Question: What is the amount shown?
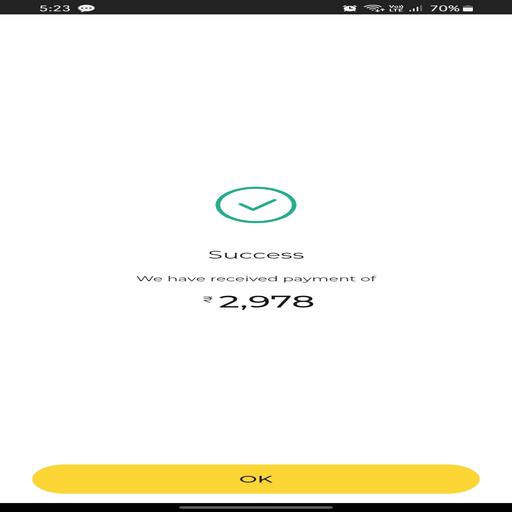
Answer: 2978